Interaction volume radius: 5 \u00c5
Interaction volume height: 10 \u00c5
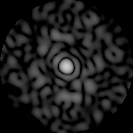
Disorder parameter: 0.7952